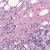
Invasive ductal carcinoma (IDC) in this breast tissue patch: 1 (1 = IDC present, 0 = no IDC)